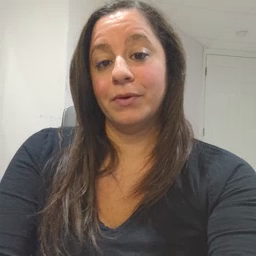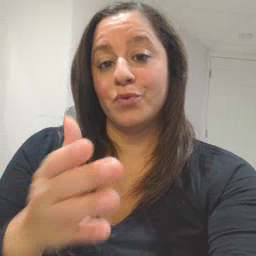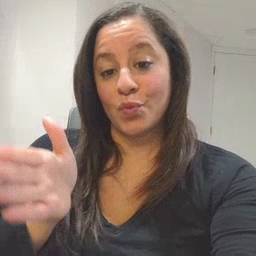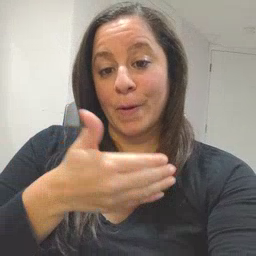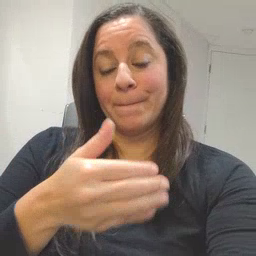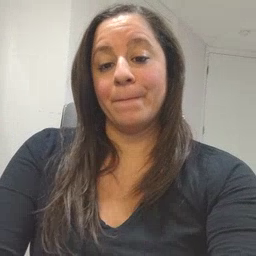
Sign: room